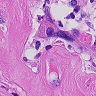
Metastatic tissue present: yes